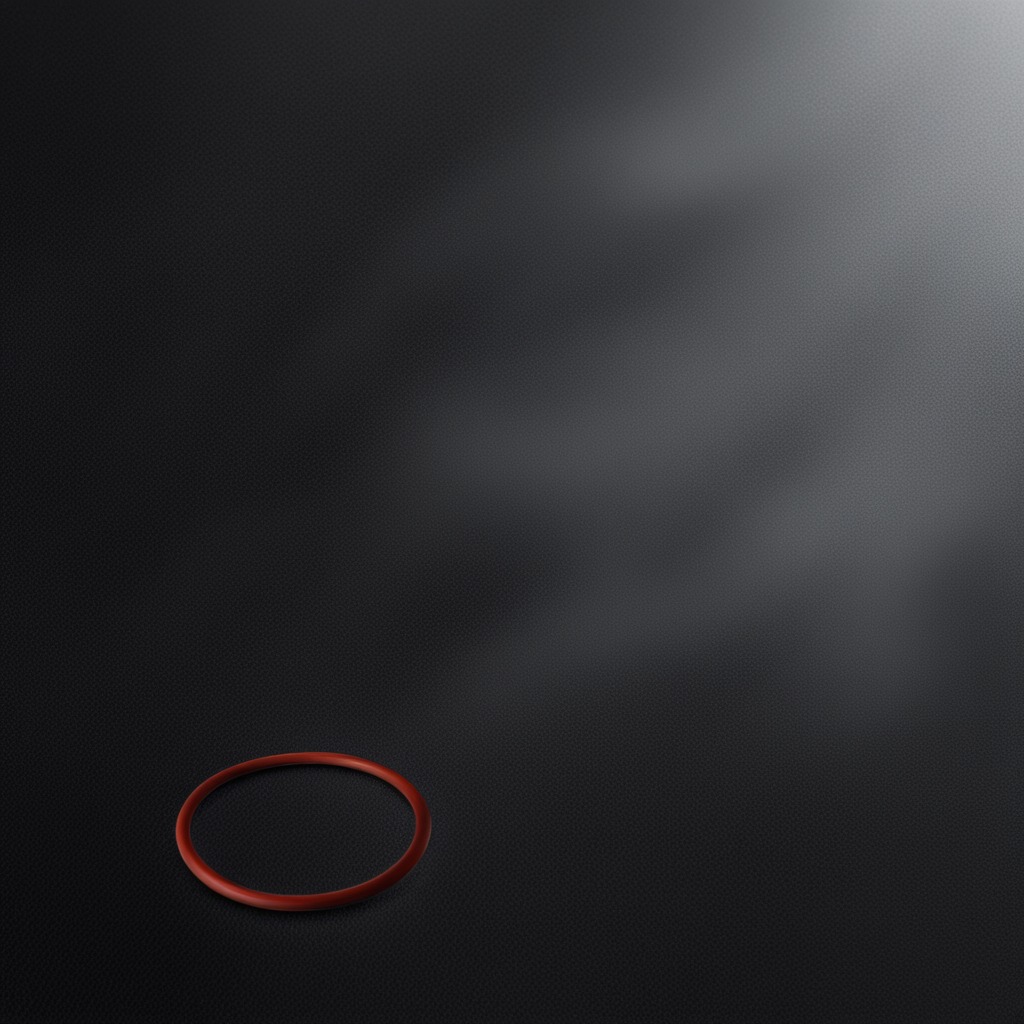
A rubber O-ring is lying on a clean granite tabletop inside a workshop under bright overhead lighting crisp shadows high clarity worn but beneath the mat.